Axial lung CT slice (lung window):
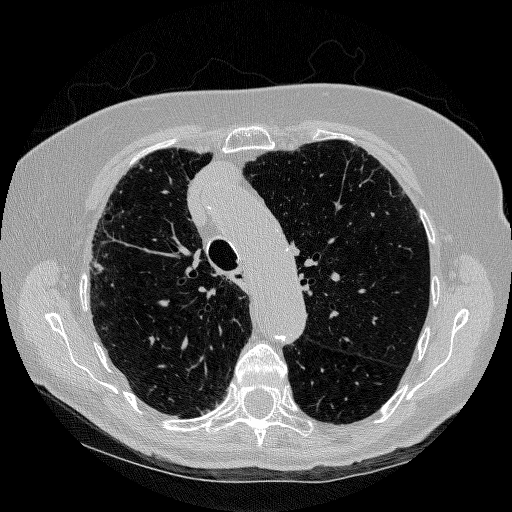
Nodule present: no